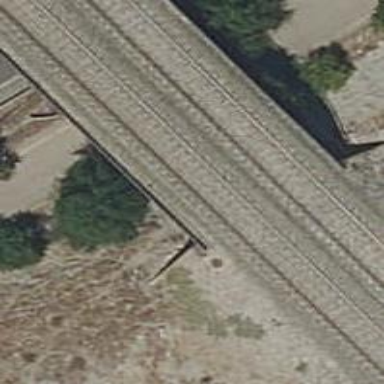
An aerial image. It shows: Railway bridge with electrified contact lines.